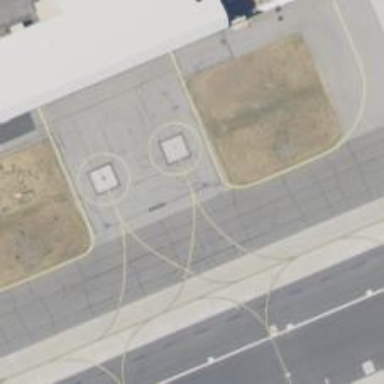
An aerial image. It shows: View of taxiway at the airport.